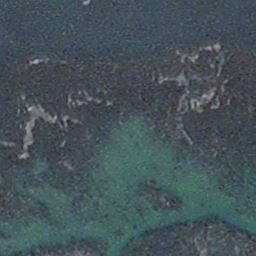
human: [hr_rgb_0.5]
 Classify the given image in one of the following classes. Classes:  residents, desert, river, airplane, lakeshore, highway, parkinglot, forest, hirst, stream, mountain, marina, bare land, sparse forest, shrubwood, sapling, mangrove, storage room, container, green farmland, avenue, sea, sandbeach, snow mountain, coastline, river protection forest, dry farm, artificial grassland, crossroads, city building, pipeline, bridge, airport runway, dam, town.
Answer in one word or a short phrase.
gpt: stream